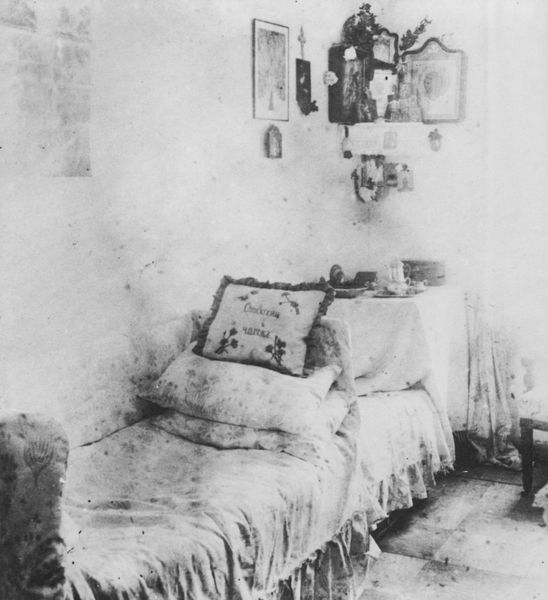
Titel: Das Schlafzimmer der "Njanja" im Landhaus der Trubezkojs
Künstler: Russischer Photograph
Schlagwörter: dunkel, weiß, hell, licht, raum, schwarz, stuhl, tisch, zimmer, blüten, tuch, wand, falten, bild, vorhang, fransen, interieur, stickerei, decke, saum, schrift, bilder, sofa, ecke, kissen, uhr, bett, bettdecke, bettüberwurf, überwurf, rüschen, foto, fotografie, wände, diwan, kreuz, schwarzweiß, photo, undeutlich, aufnahme, medaillons, weihwasser, votivbilder